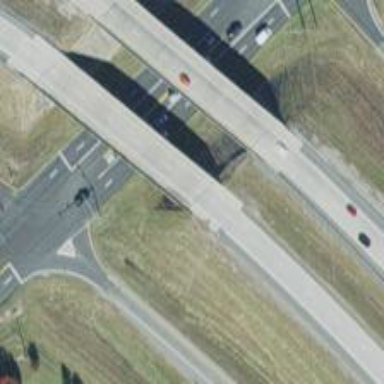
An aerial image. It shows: Beam bridge on motorway.